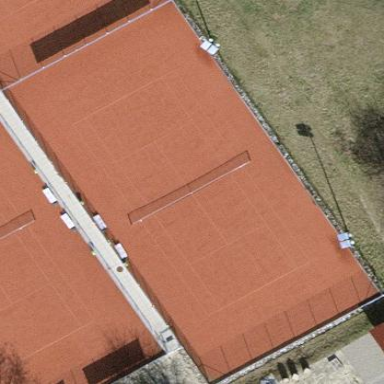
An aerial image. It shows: Clay tennis court on the leisure land pitch.